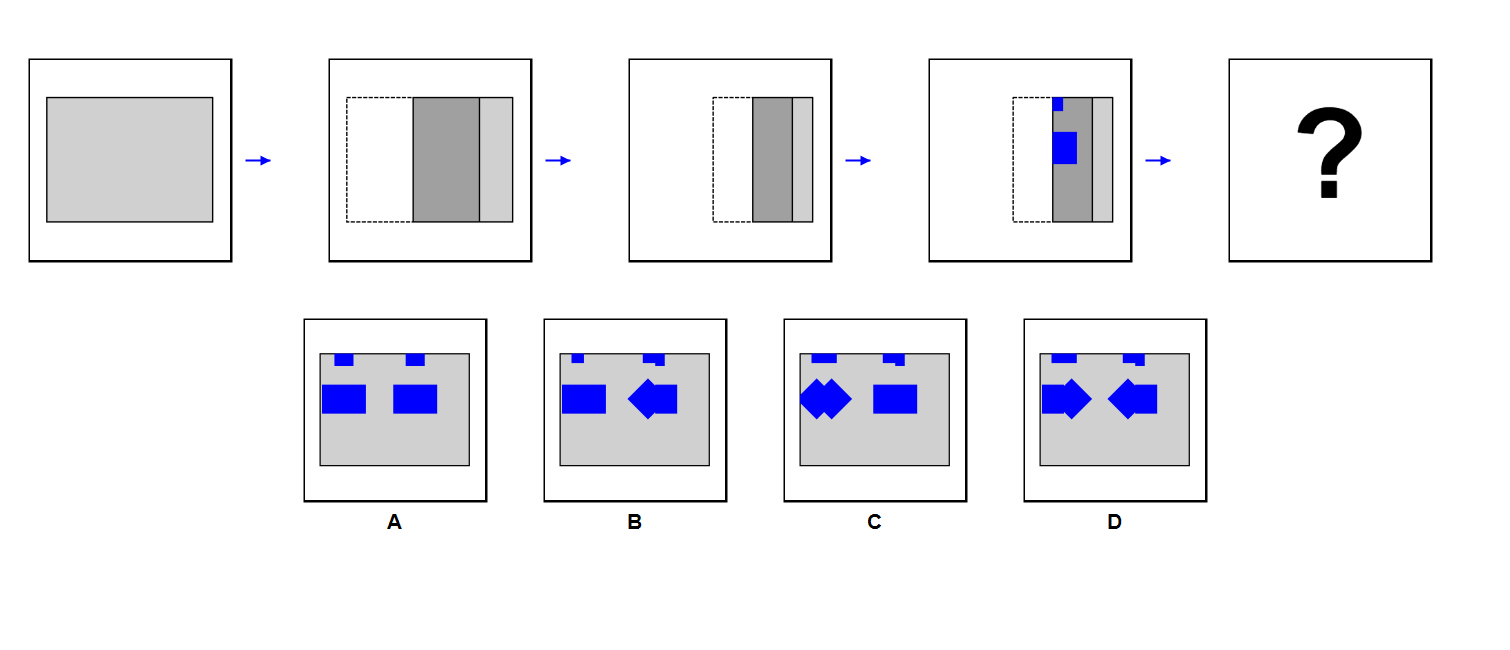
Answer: A